Field crop: maize
Growth stage: 2
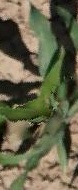
Species: maize